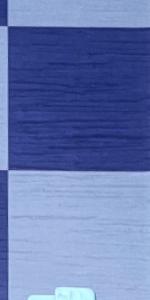
Label: Empty